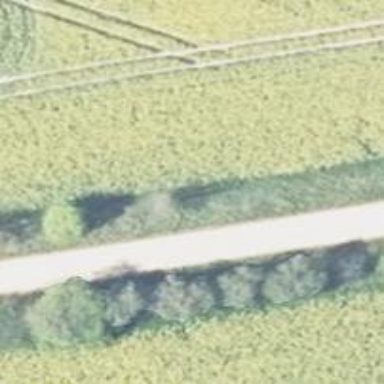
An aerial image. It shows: Row of deciduous broadleaved trees.